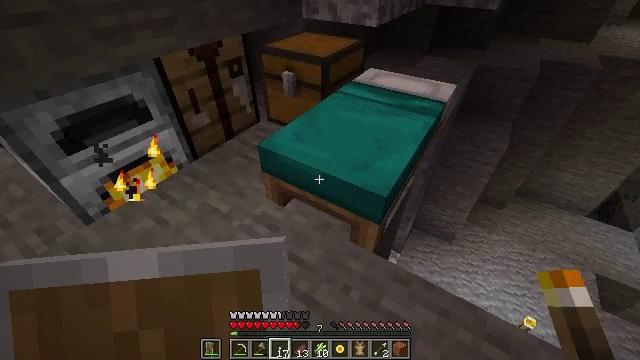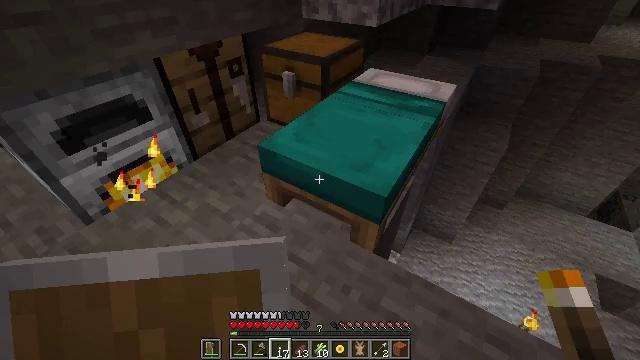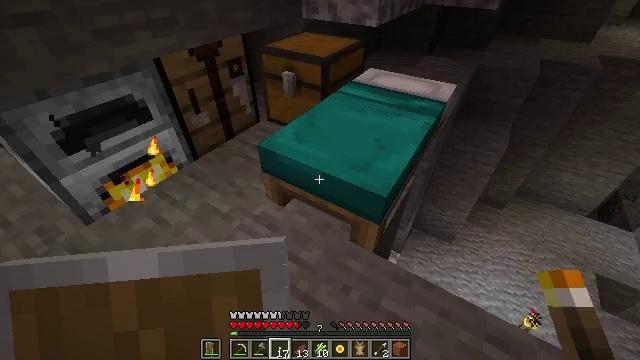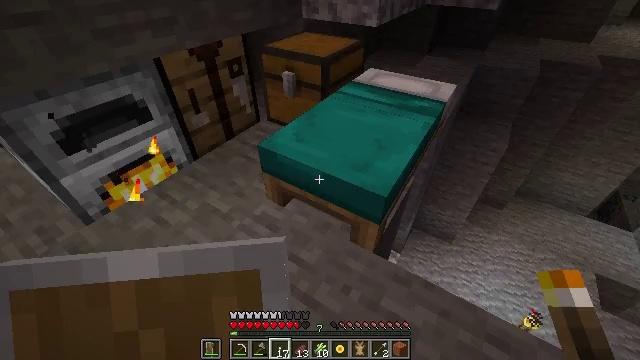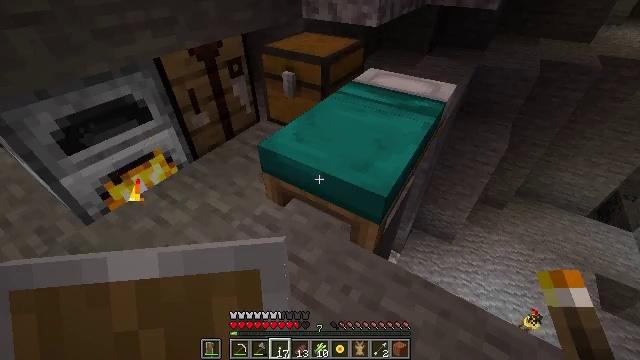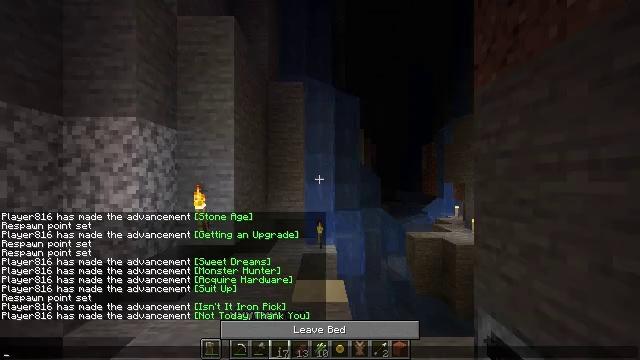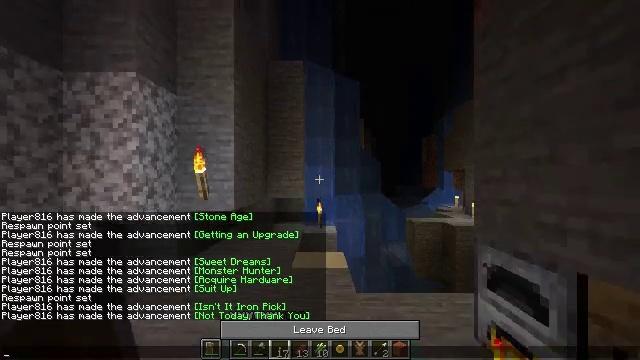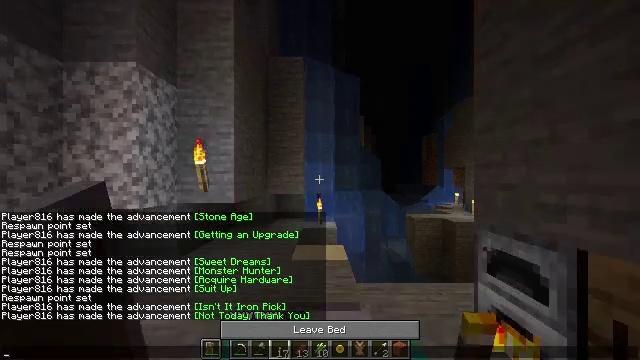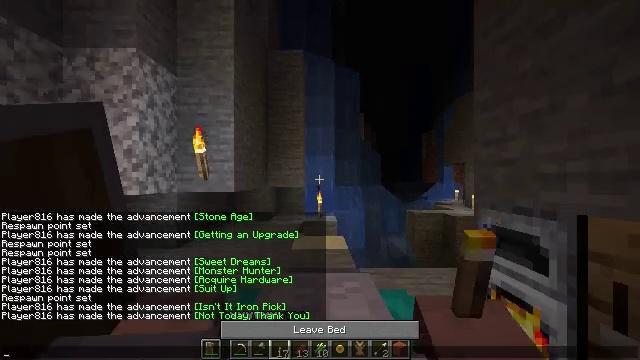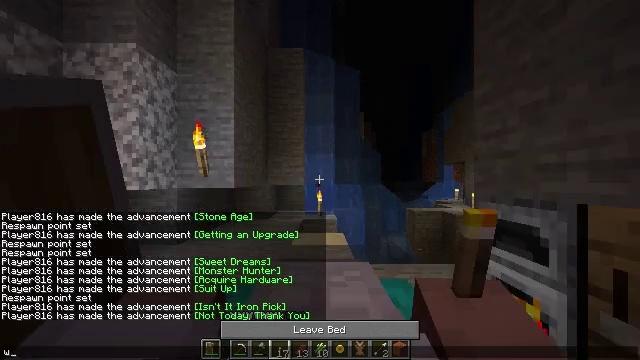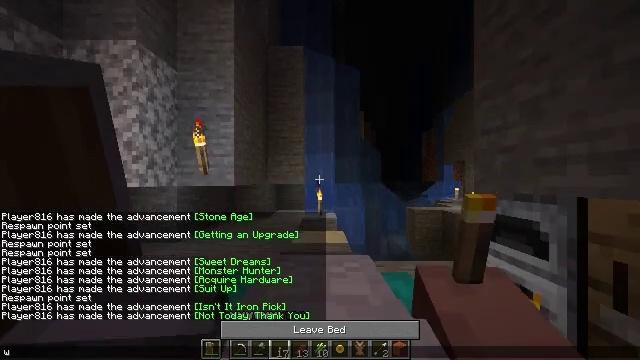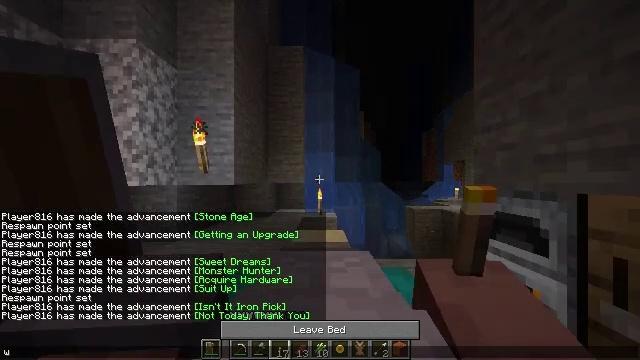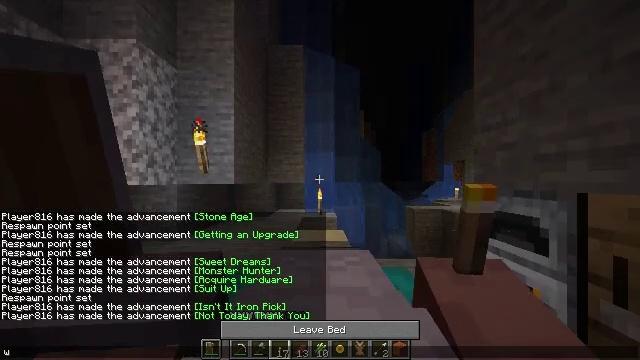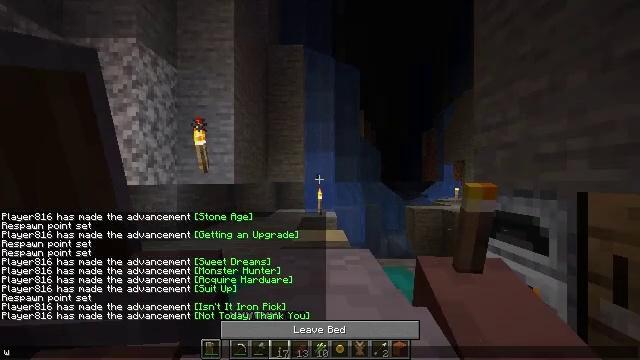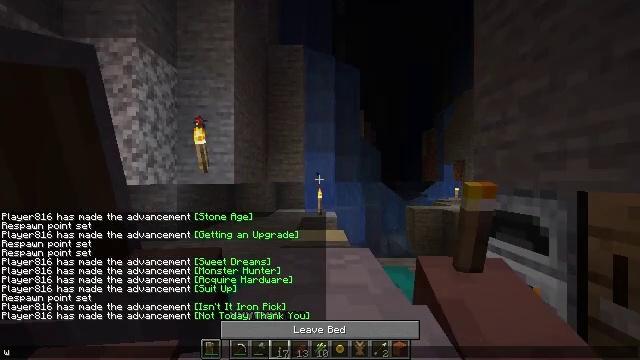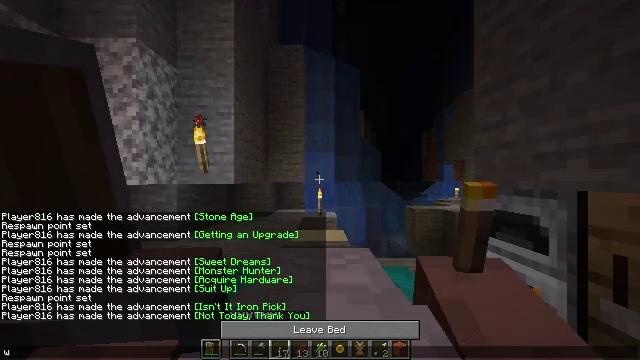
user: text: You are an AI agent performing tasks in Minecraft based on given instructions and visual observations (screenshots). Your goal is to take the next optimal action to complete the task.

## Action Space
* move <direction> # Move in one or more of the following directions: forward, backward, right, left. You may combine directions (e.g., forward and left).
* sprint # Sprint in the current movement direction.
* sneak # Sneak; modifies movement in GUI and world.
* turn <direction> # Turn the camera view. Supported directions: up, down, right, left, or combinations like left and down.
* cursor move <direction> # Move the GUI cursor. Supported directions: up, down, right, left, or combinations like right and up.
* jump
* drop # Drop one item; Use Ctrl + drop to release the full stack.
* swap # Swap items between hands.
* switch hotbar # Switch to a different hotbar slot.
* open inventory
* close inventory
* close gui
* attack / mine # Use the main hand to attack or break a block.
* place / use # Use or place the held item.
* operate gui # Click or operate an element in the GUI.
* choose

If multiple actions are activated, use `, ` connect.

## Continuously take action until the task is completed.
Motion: motion action
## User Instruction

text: Break the cyan bed to collect it.
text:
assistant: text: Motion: no_op
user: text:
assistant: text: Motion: no_op
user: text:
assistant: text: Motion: no_op
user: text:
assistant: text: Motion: no_op
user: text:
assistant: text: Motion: no_op
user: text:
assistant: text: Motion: open gui
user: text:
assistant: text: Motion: no_op
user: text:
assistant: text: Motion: no_op
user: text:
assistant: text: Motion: move forward
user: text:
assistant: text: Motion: move forward
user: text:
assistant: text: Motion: move forward
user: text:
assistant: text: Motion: move forward
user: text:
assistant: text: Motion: no_op
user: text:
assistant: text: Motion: no_op
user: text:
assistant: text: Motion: no_op
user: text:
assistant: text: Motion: no_op
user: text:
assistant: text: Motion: no_op
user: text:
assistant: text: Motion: no_op
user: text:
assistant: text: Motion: no_op
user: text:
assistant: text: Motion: no_op
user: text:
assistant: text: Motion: no_op
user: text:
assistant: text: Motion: no_op
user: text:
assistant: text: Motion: no_op
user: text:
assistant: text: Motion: no_op
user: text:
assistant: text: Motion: no_op
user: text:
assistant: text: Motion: no_op
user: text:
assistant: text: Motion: no_op
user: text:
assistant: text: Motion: no_op
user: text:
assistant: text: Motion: no_op
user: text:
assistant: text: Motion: no_op